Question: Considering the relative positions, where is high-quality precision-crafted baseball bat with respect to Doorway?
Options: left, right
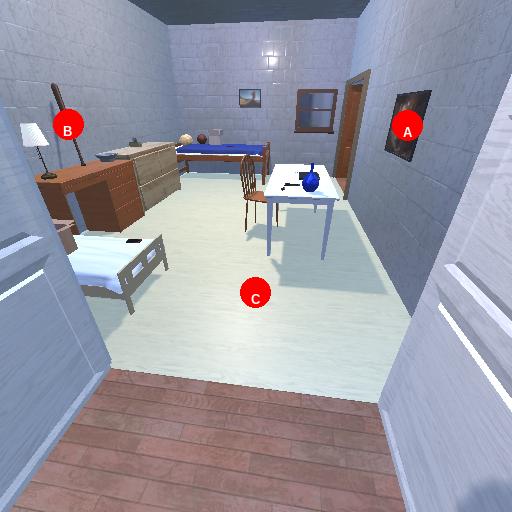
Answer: left